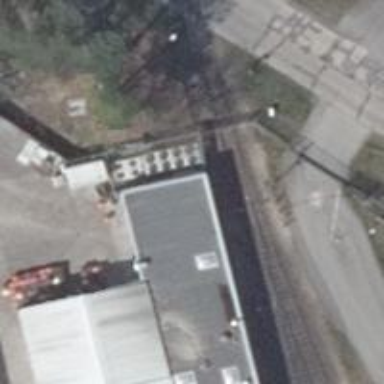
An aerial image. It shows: Railway spur service.